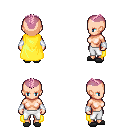
a pixel art fantasy rpg character, female body template, human, light skin, yellow cape, white pants, pink short mohawk hairstyle, white cloth bracers, gray slippers, four views (front, back, left, right), 2x2 character sprite sheet, small pixel art, hard edges, no anti-aliasing